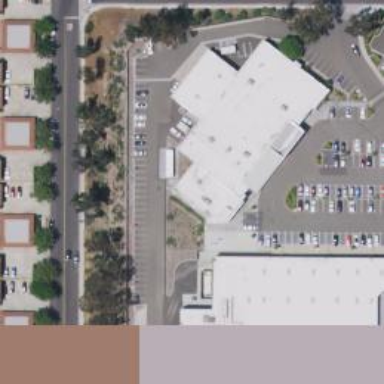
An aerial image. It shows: Building.